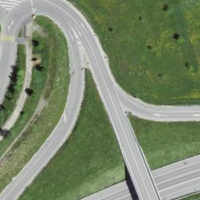
EUNIS habitat code: 57
Species observed at this site:
Salvia pratensis